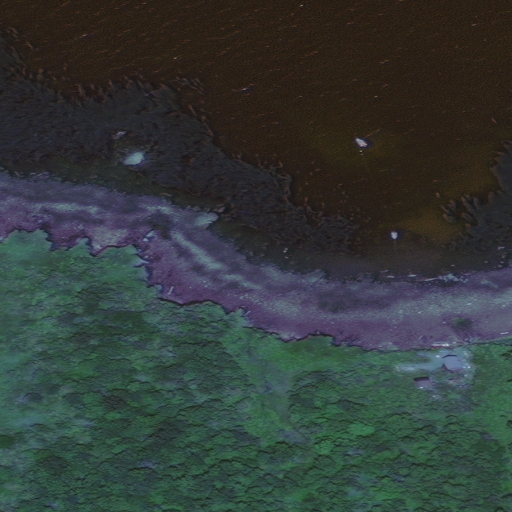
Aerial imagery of cape in Alaska named East Point containing only unknown